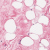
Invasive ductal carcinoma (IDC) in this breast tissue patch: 0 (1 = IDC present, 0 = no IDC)